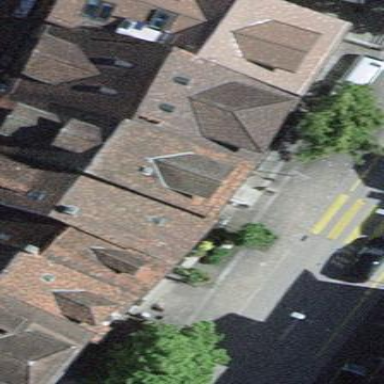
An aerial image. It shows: Terrace building.